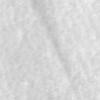
Label: no_change